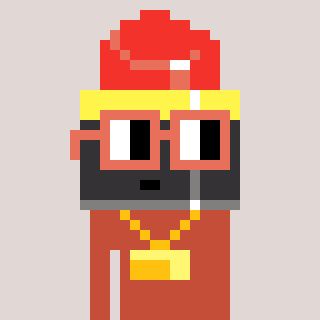
a pixel art character with square orange glasses, a lipstick-shaped head and a rust-colored body on a warm background